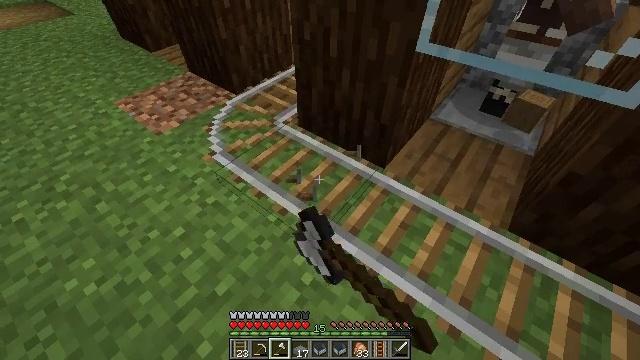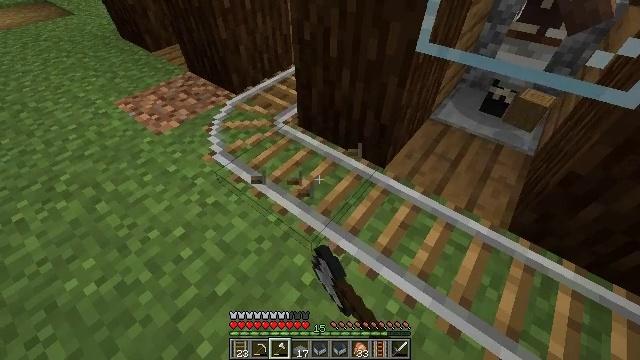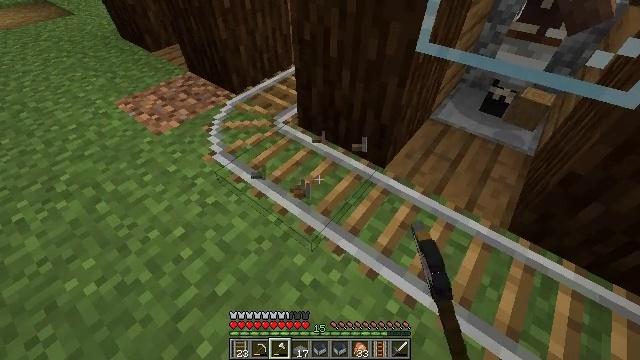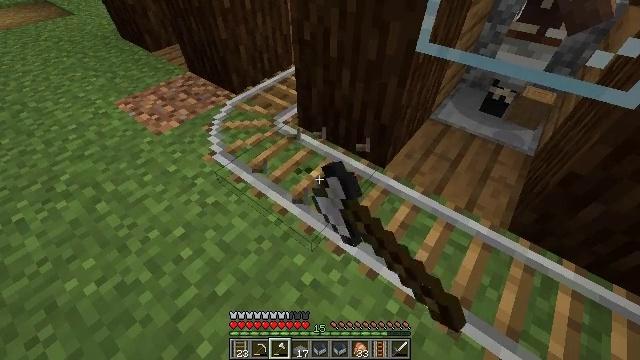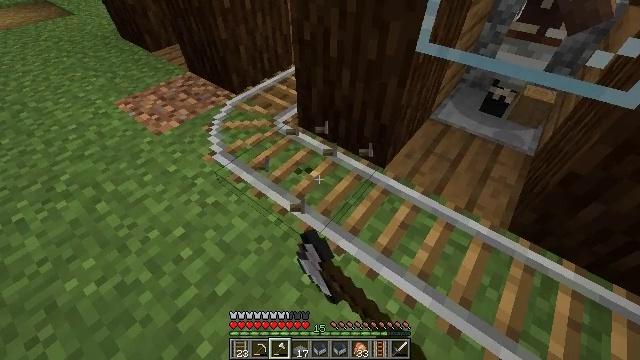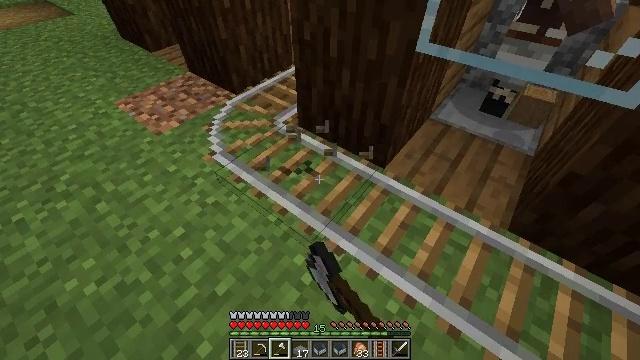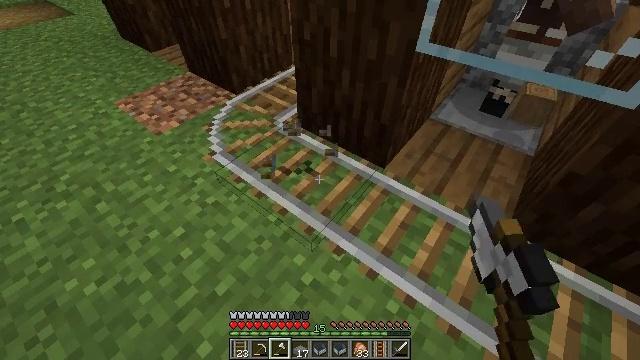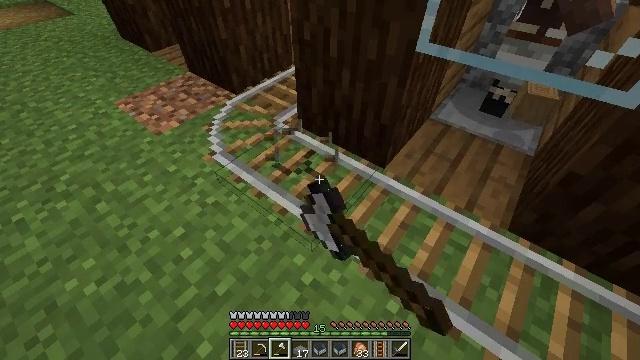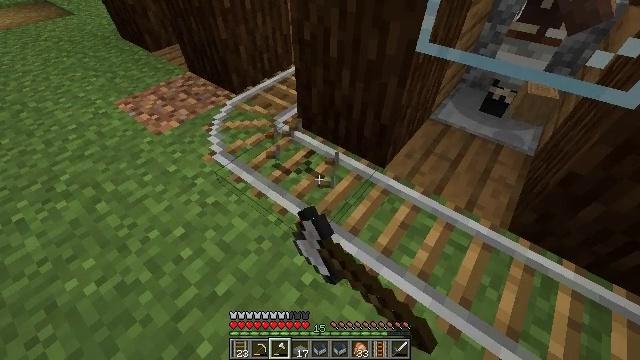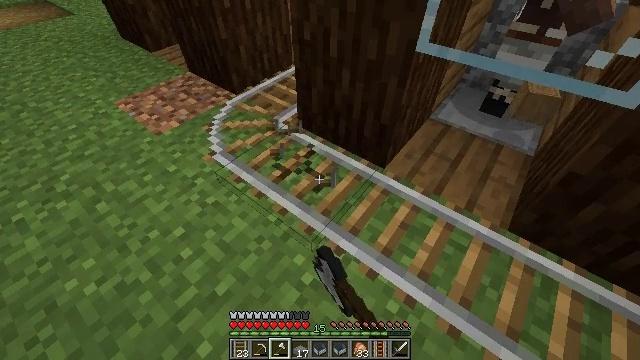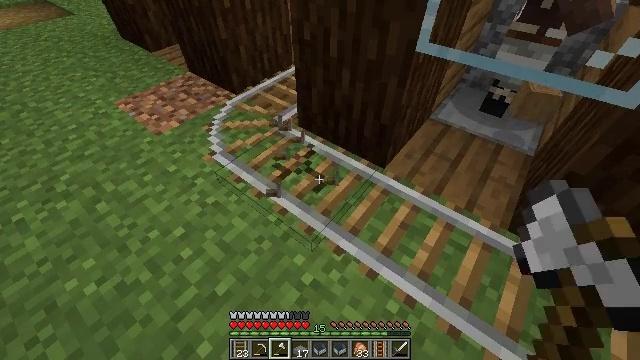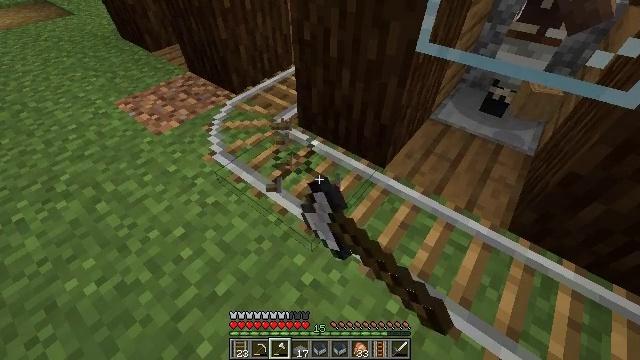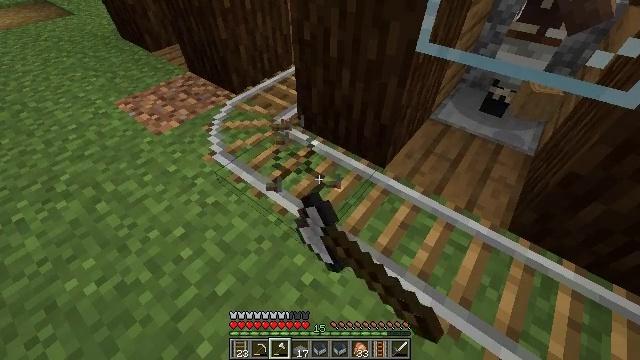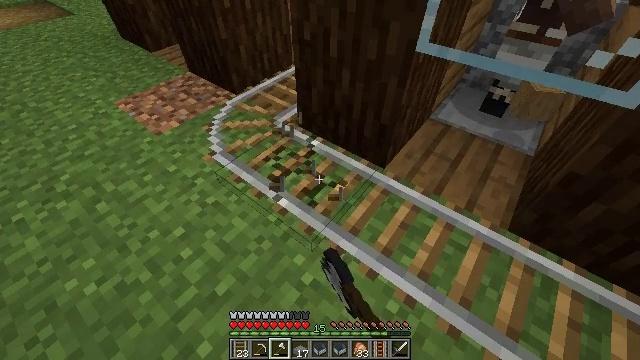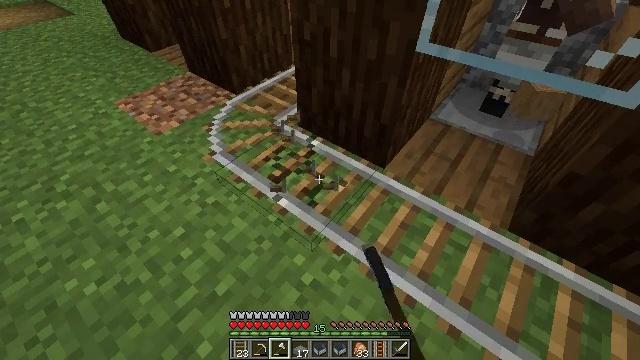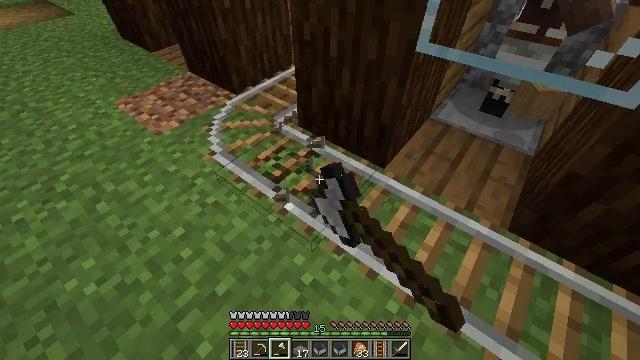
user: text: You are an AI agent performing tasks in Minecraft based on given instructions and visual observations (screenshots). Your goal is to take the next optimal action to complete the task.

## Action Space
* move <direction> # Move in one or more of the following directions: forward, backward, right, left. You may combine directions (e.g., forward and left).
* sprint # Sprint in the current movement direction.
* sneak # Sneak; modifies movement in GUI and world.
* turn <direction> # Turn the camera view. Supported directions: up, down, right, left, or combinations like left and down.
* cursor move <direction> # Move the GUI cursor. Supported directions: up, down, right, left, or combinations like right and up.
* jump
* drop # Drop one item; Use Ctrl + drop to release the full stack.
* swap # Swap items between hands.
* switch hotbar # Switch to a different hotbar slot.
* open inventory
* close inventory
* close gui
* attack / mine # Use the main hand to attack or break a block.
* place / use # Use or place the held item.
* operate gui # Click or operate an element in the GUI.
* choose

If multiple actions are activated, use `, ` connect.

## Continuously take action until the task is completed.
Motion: motion action
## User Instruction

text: Break the rail off the ground.
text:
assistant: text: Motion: attack / mine
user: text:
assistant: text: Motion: attack / mine
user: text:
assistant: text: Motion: attack / mine
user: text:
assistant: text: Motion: attack / mine
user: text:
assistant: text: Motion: attack / mine
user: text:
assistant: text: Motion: attack / mine
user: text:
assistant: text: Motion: attack / mine
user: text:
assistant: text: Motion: attack / mine
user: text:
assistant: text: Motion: attack / mine
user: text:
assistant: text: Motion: attack / mine
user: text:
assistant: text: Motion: attack / mine
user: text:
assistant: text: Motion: attack / mine
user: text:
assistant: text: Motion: attack / mine
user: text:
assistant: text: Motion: attack / mine
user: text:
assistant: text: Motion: attack / mine
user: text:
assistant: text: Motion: attack / mine
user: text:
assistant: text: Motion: attack / mine
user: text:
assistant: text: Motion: attack / mine
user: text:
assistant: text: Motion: attack / mine
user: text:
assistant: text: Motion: attack / mine
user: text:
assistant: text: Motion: attack / mine
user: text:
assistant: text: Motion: attack / mine
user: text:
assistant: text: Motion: attack / mine
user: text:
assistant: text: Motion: attack / mine
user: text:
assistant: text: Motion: attack / mine
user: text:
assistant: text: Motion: attack / mine